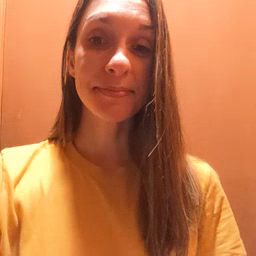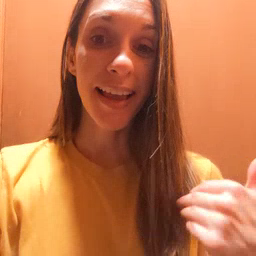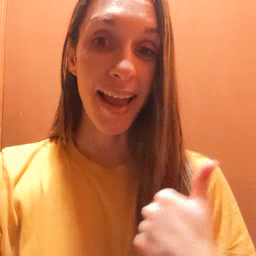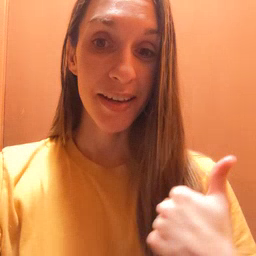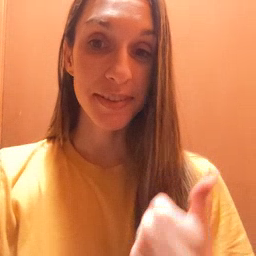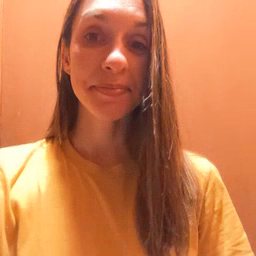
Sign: animal